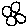
Label: flower